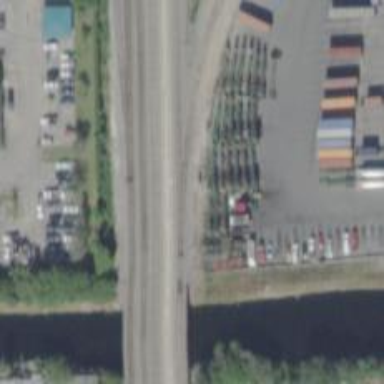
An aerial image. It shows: Railway siding for service.